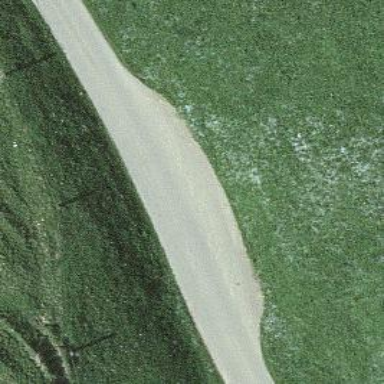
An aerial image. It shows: Passing place on the road.